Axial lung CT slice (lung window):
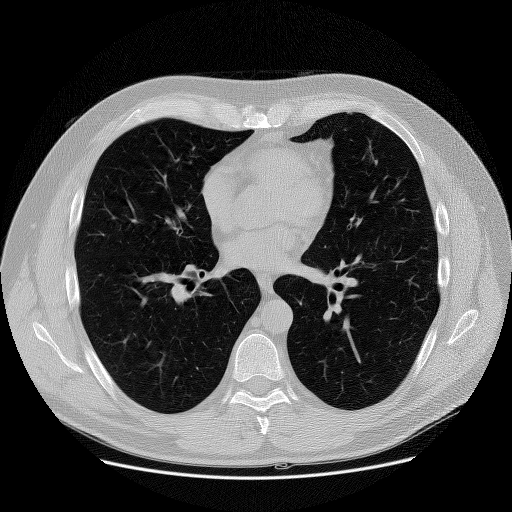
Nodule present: no